Question: I want to zoom only a specific element of my website (a certain div), if a user zooms the website on a mobile device. The following picture shows my idea:

As you can see, the test is zoomed but the top div stays the same size; only the div that contains test is zoomed / scaled.
Could someone give me some tips on how to achieve this? I really don't know where to start.
UPDATE: <URL>. if I would zoom in on this page, it would scale both elements. I want to adjust just the content element when zooming. One way I can think of to achieve this is to retrieve the user-input and use javascript to adjust the div's width but this is contradictory with the usual behavior.
Pseudo-code:
'''
container.mousemove {
content.changeWidth();..
}
'''
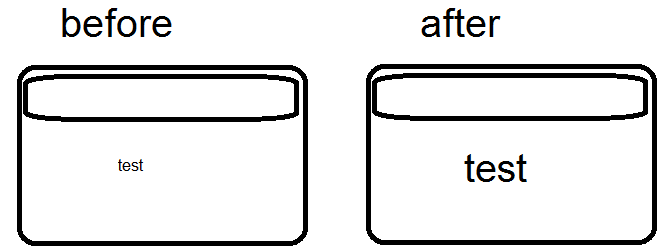
Answer: In order to do this, you would need to fix the user's viewport so that they cannot pinch zoom the page, and then use a touch events library like <URL> to attach a callback to the pinch zoom gesture that appropriately resizes the element on the page you'd like to scale.
viewport fixing happens in the head element of your html:
'''
<meta name="viewport" content="width=device-width, maximum-scale=1.0">
'''
you would use hammer.js to detect a "pinch zoom" gesture, and the library gives you a very detailed event.gesture object which you can use to detect how much/how fast the user is zooming.
The change in distance between the 2 touch points while pinching is represented by event.gesture.scale (<URL>, if the scale increases, increase the text accordingly ... if it decreases decrease the text-size. Use Math:
'''
$('body').hammer().on("pinch", function(event) {
console.log(event.gesture.scale);
// do math...
});
'''
I imagine you get the idea...